Field crop: maize
Growth stage: 2
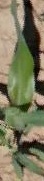
Species: maize